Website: walmart
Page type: cart
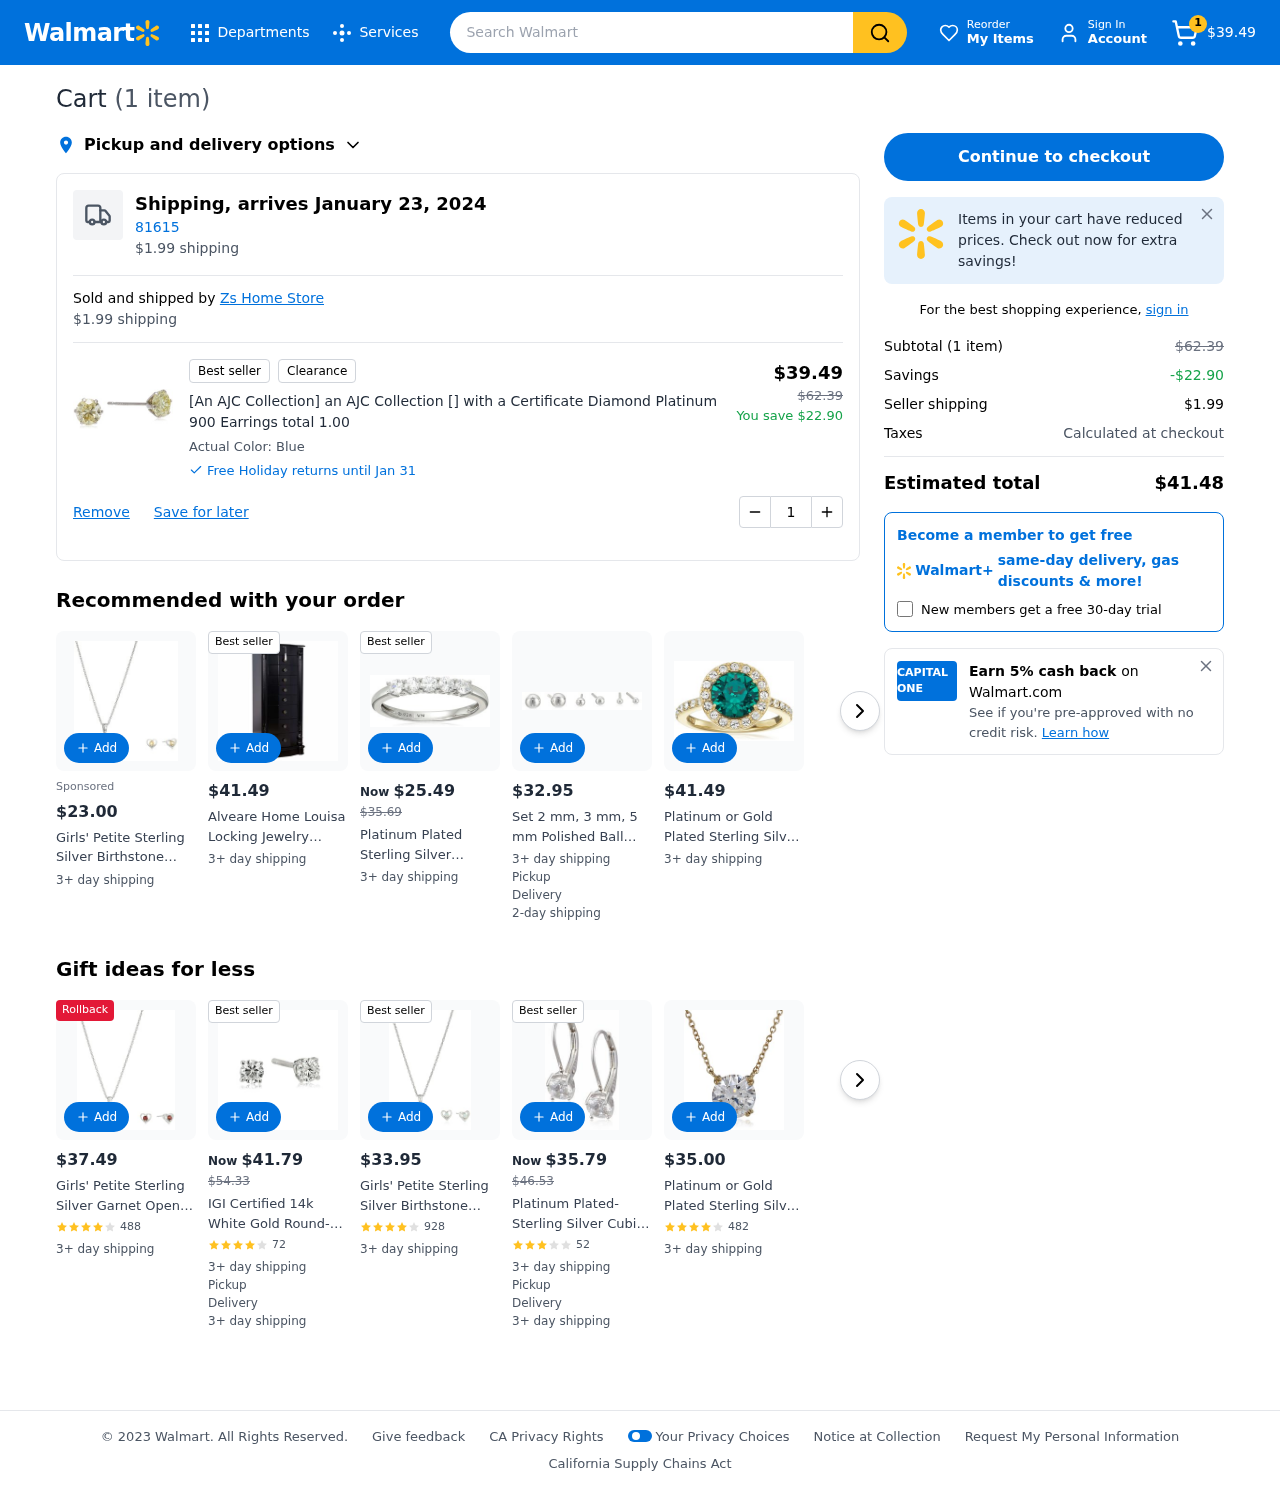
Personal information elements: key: PII_POSTCODE
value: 81615
Product elements: key: PRODUCT1_NAME
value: [An AJC Collection] an AJC Collection [] with a Certificate Diamond Platinum 900 Earrings total 1.00
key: PRODUCT1_PRICE
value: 39.49
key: PRODUCT1_QUANTITY
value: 1
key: PRODUCT1_ORIGINAL_PRICE
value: $62.39
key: PRODUCT1_SAVINGS
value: $22.90
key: PRODUCT1_SAVINGS
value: -$22.90
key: PRODUCT2_PRICE
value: $23.00
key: PRODUCT2_NAME
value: Girls' Petite Sterling Silver Birthstone Open Heart Stud Earrings and 16" Pendant Necklace Jewelry S
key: PRODUCT3_PRICE
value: $41.49
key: PRODUCT3_NAME
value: Alveare Home Louisa Locking Jewelry Armoire, Black
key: PRODUCT4_PRICE
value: $25.49
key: PRODUCT4_ORIGINAL_PRICE
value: $35.69
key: PRODUCT4_NAME
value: Platinum Plated Sterling Silver Swarovski Zirconia Round Cut 5 -Stone Ring
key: PRODUCT5_PRICE
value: $32.95
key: PRODUCT5_NAME
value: Set 2 mm, 3 mm, 5 mm Polished Ball Stud Jewelry
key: PRODUCT6_PRICE
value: $41.49
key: PRODUCT6_NAME
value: Platinum or Gold Plated Sterling Silver Round-Cut Swarovski Zirconia Halo Ring
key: PRODUCT7_PRICE
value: $37.49
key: PRODUCT7_NAME
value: Girls' Petite Sterling Silver Garnet Open Heart Stud Earrings and 16" Pendant Necklace Jewelry Set
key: PRODUCT7_NUM_RATINGS
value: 488
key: PRODUCT8_PRICE
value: $41.79
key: PRODUCT8_ORIGINAL_PRICE
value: $54.33
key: PRODUCT8_NAME
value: IGI Certified 14k White Gold Round-Cut Diamond Studs (1/4 cttw, H-I Color, I1 Clarity)
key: PRODUCT8_NUM_RATINGS
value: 72
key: PRODUCT9_PRICE
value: $33.95
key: PRODUCT9_NAME
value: Girls' Petite Sterling Silver Birthstone Open Heart Stud Earrings and 16" Pendant Necklace Jewelry S
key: PRODUCT9_NUM_RATINGS
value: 928
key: PRODUCT10_PRICE
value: $35.79
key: PRODUCT10_ORIGINAL_PRICE
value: $46.53
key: PRODUCT10_NAME
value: Platinum Plated-Sterling Silver Cubic Zirconia
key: PRODUCT10_NUM_RATINGS
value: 52
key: PRODUCT11_PRICE
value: $35.00
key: PRODUCT11_NAME
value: Platinum or Gold Plated Sterling Silver Swarovski Zirconia Round Solitaire Pendant Necklace
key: PRODUCT11_NUM_RATINGS
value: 482
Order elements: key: ORDER_NUM_ITEMS
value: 1
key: ORDER_NUM_ITEMS
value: (1 item)
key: ORDER_SUBTOTAL
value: $39.49
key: ORDER_DELIVERY_DATE
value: Shipping, arrives January 23, 2024
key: ORDER_SHIPPING_COST
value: $1.99
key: ORDER_TOTAL
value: $41.48
Search elements: key: HEADER_SEARCH
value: Search Walmart